六年级 · 立体几何学
 计算下面模具（由正方体与圆柱体组成）的表面积与体积。（单位：厘米)

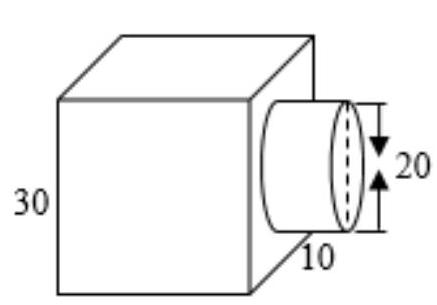
答案: 表面积：6028 平方厘米；

体积：30140 立方厘米